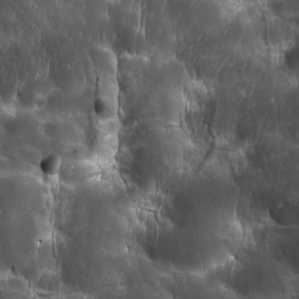
Label: non_frost